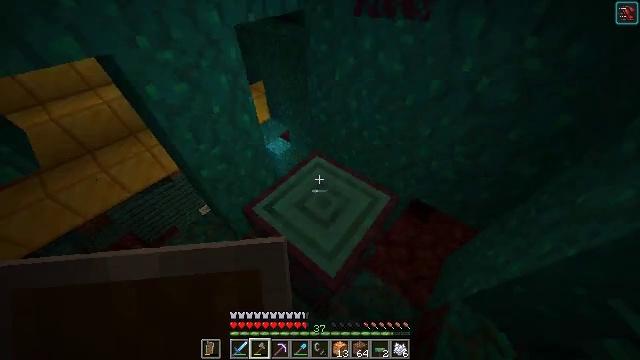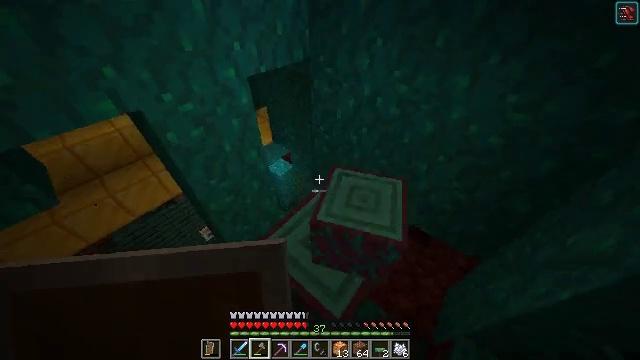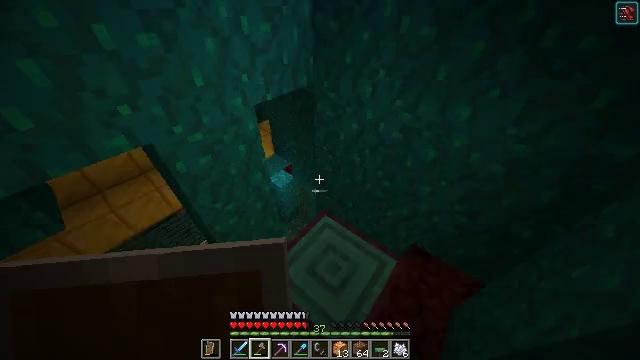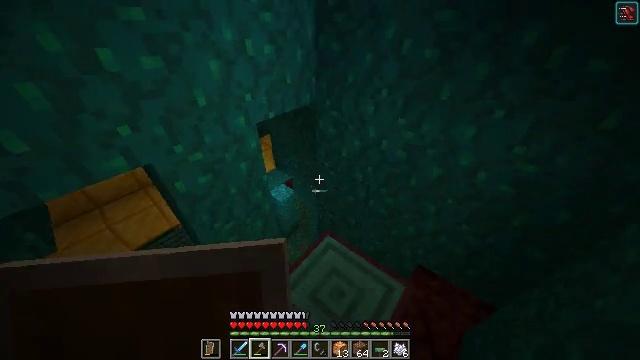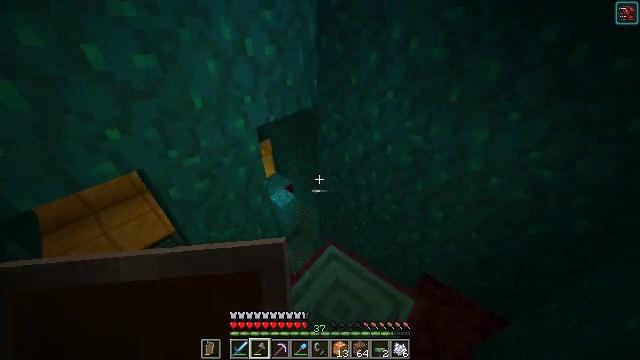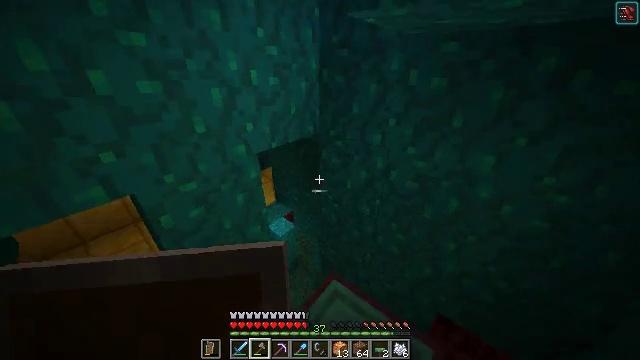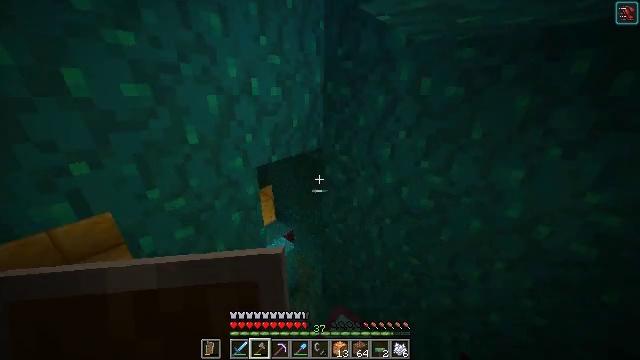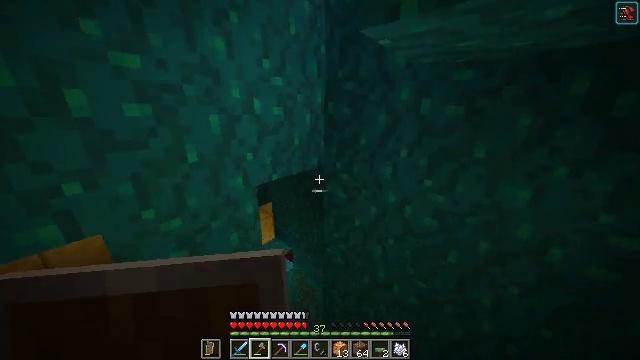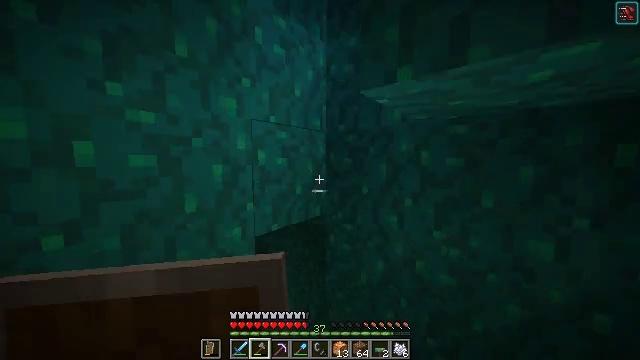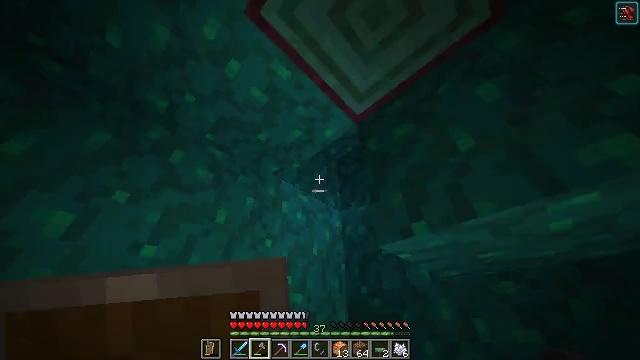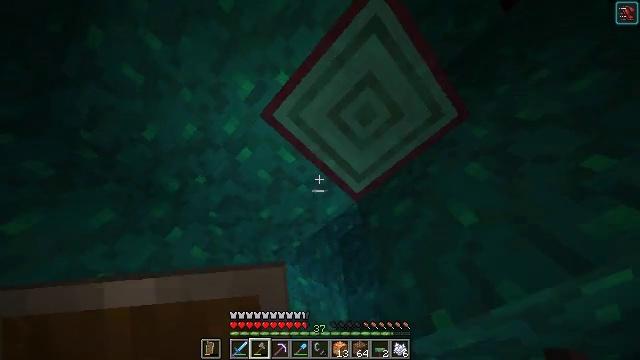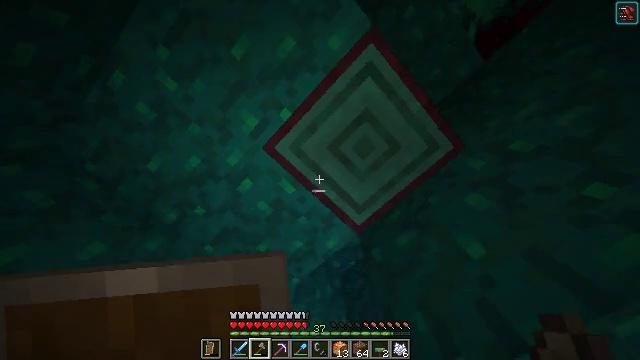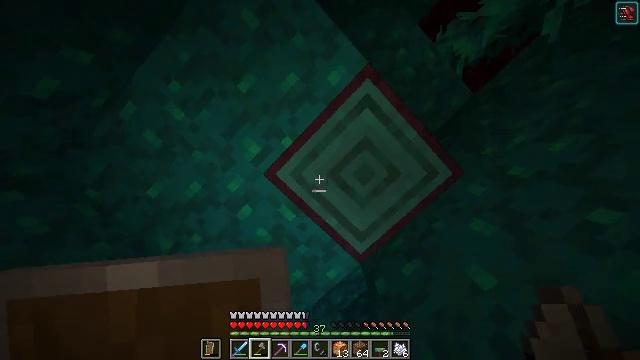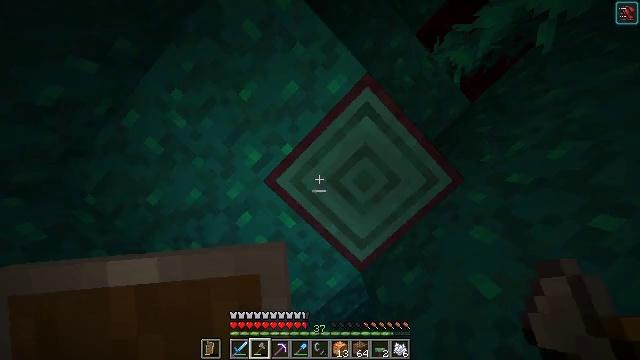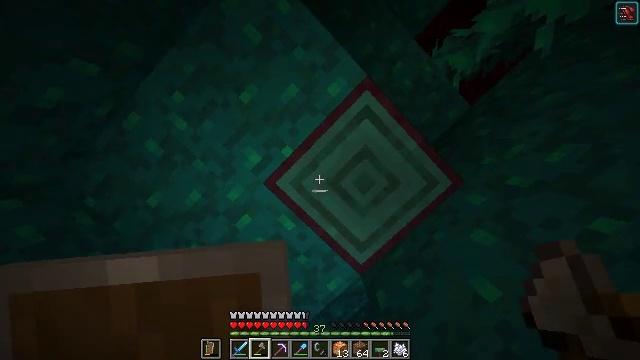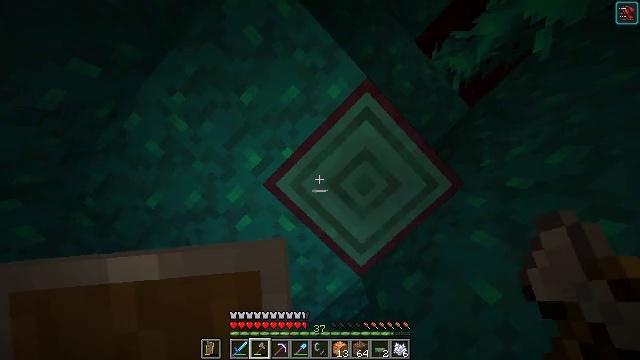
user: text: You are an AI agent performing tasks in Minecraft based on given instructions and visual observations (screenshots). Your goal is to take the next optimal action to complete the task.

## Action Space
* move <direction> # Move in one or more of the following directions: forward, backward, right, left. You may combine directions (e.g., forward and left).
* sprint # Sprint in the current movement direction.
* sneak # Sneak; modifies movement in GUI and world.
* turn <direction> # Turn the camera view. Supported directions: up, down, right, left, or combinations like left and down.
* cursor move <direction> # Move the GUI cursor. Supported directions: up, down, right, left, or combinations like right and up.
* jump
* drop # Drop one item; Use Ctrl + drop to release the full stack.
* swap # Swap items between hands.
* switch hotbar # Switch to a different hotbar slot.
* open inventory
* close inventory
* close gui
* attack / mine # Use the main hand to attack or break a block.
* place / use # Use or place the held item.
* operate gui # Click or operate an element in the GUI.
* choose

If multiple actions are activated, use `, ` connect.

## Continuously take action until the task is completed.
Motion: motion action
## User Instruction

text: Collect warped stem for crafting.
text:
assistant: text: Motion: move forward, turn up, jump
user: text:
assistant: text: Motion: move forward, turn up, jump
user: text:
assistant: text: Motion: move forward, turn up
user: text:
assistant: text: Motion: move forward, turn up
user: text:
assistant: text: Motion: turn up
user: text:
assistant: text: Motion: turn up
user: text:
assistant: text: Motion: turn up
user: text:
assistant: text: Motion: turn up
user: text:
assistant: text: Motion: turn left and up
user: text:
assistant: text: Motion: turn up
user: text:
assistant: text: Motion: turn up
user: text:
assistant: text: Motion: turn up
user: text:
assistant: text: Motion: turn up
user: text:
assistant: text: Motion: no_op
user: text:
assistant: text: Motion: no_op
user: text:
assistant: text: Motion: attack / mine
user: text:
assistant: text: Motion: attack / mine
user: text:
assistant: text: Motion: attack / mine
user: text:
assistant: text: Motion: attack / mine
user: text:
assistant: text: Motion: attack / mine
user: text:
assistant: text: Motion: attack / mine
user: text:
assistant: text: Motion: attack / mine
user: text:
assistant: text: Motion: attack / mine
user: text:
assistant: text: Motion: move right, attack / mine
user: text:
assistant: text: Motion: move right, turn left, attack / mine
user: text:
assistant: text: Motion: turn left, attack / mine
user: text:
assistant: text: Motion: turn left, attack / mine
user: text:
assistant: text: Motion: turn left, attack / mine
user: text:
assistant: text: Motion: turn left, attack / mine
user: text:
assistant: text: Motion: turn left, attack / mine